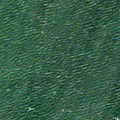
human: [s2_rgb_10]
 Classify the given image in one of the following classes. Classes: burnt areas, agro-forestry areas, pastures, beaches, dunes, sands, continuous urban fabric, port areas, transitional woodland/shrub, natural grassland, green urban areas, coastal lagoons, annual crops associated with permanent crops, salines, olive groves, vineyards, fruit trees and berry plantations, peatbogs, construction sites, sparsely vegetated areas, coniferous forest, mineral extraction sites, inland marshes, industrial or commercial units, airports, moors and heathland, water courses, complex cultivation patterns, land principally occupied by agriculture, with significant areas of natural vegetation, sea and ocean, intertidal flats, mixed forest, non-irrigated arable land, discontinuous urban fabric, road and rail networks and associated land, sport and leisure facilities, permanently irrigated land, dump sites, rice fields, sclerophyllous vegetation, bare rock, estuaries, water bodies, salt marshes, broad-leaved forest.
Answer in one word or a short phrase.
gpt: sea and ocean